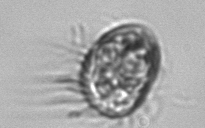
Label: Strombidium_morphotype1